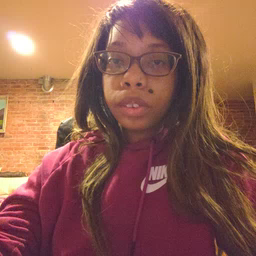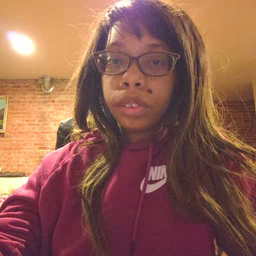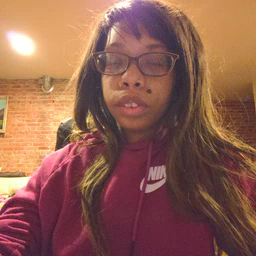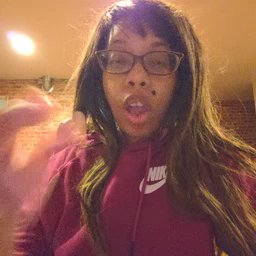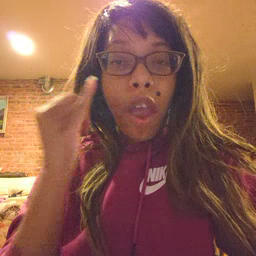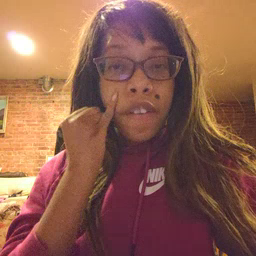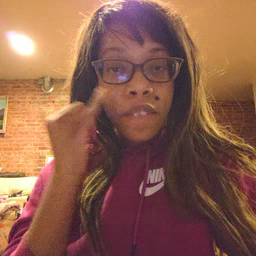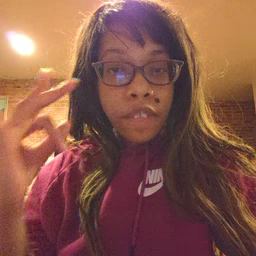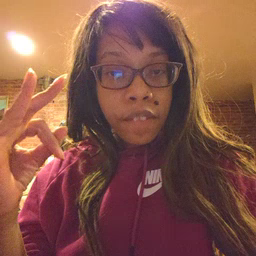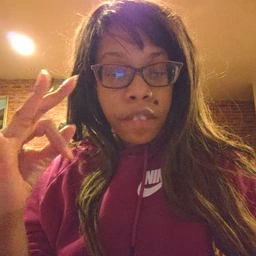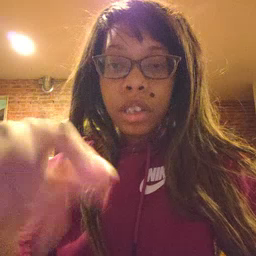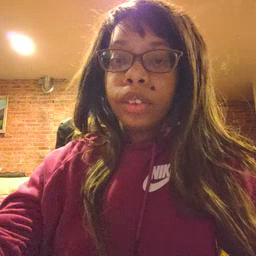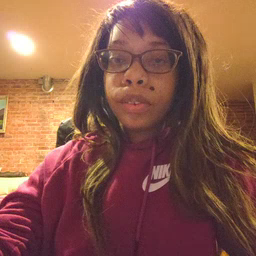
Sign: if